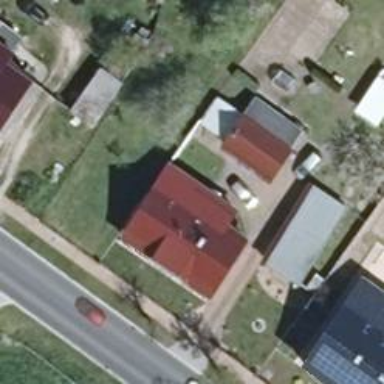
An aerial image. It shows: Grey house with flat roof.